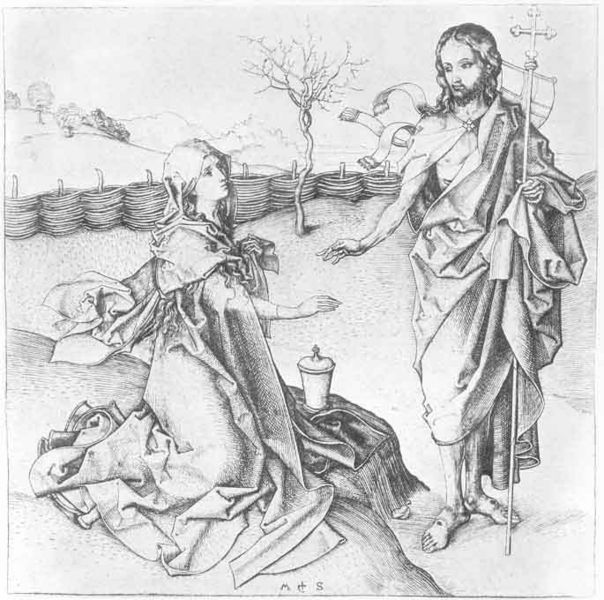
Titel: Noli me tangere
Künstler: Martin Schongauer
Standort: Karlsruhe
Institution: Staatliche Kunsthalle Karlsruhe
Schlagwörter: hands, oil, robes, white, arm, black, dress, robe, woman, print, hand, man, tree, hill, german, feet, garden, drawing, etching, beard, saint, cross, mary magdalene, fence, drapery, urn, valley, spring, renaissance, jesus, foot, woven, christ, crucifix, christian, mary, bible, gesture, kneeling, stick, staff, nail, crucifiction, reach, magdalen, tomb, kneel, burial, noli me tangere, resurrection, casket, outstretched, wounds, magdalene, holes, after, me, martin schoengauer, risen christ, mary magadelene, pierced, stigma, resurrected, touch me not, spices, noli, tangere